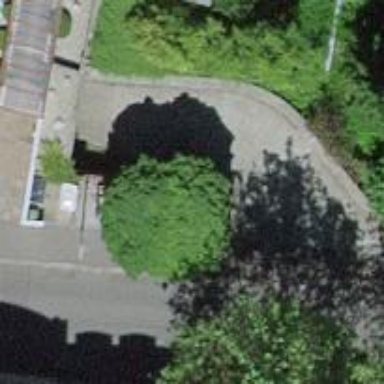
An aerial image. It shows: Retaining wall.